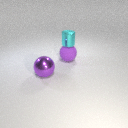
large purple rubber sphere to the right of large purple metal sphere